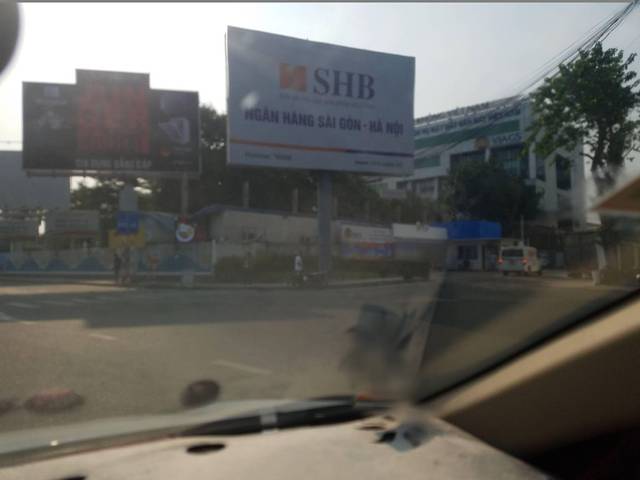
Region: Vietnam
Coordinates: 10.813, 106.663